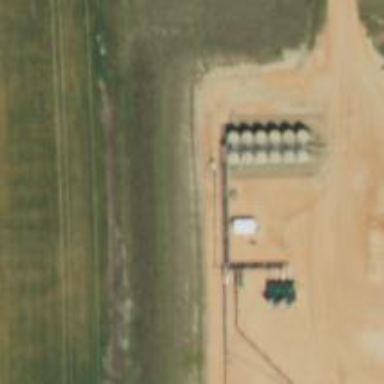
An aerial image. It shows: Storage tank with man-made structure.